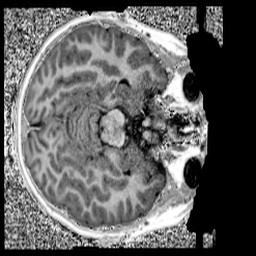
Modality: UNIT1
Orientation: axial
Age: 9
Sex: male
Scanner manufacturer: siemens
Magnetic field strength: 3 T
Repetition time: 4 s
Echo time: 0.00299 s